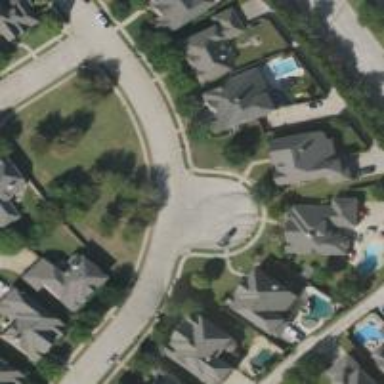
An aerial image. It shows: Circle-shaped turning circle on the road.